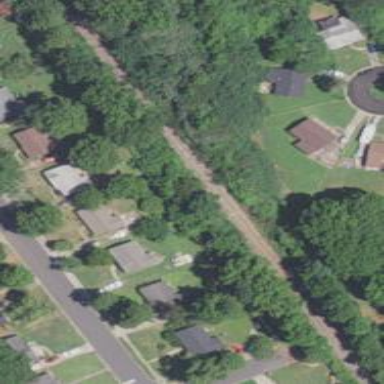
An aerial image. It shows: Disused railway spur service.